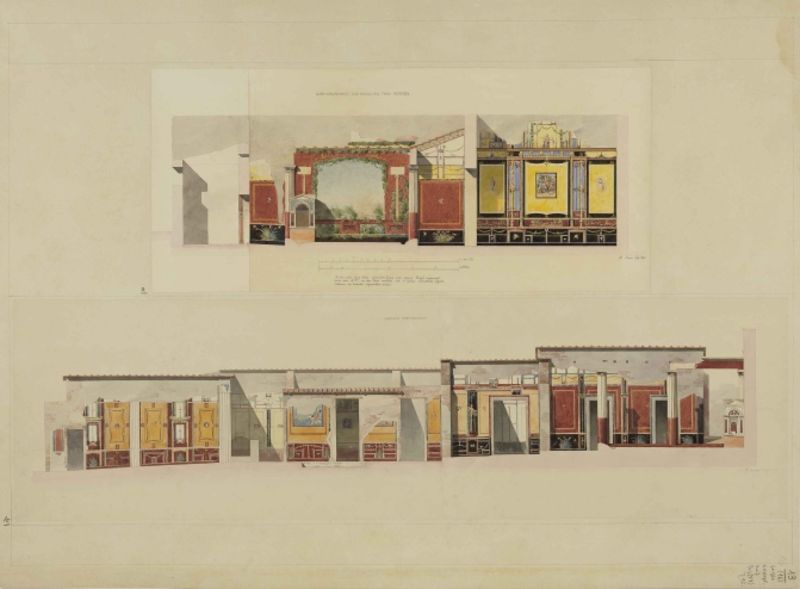
Titel: Querdurchschnitt des Hauses des tragischen Dichters
Künstler: Karl Joseph Berckmüller
Standort: Karlsruhe
Institution: Staatliche Kunsthalle Karlsruhe
Schlagwörter: arch, arches, architecture, blue, column, columns, red, white, window, black, gray, green, grey, interior, painting, theatre, wall, windows, yellow, print, brown, floor, roman, sky, building, house, landscape, orange, horizontal, houses, roof, roofs, flat, plants, view, villa, drawing, paper, decoration, color, shadow, sketch, writing, model, door, town, italy, city, haus, rot, weiss, antique, design, dome, doors, plan, section, rectangle, square, walls, brick, buildings, elevation, plans, rendering, construction, colors, pastel, book, fresco, gelb, paint, space, tan, mural, zeichnung, text, diagram, säulen, skizze, architektur, streetscape, plaza, architectural, säule, farbe, d, blueprint, pillars, panel, pläne, asd, pompeian, architechture, pompeii, eky, lithography, graphics, book arts, pompei, panels, doorways, as, sd, dd, da, interior design, architekt, zeichnungen, bauplan, a, muarl, italz, portals, set, sset, sets, cutaway, spatial, sectional, sasfasf, asdasdasd, asdasd, asda, dasdas, dasda, sdasd, asdas, dasd, sdas